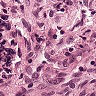
Metastatic tissue present: no